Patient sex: F
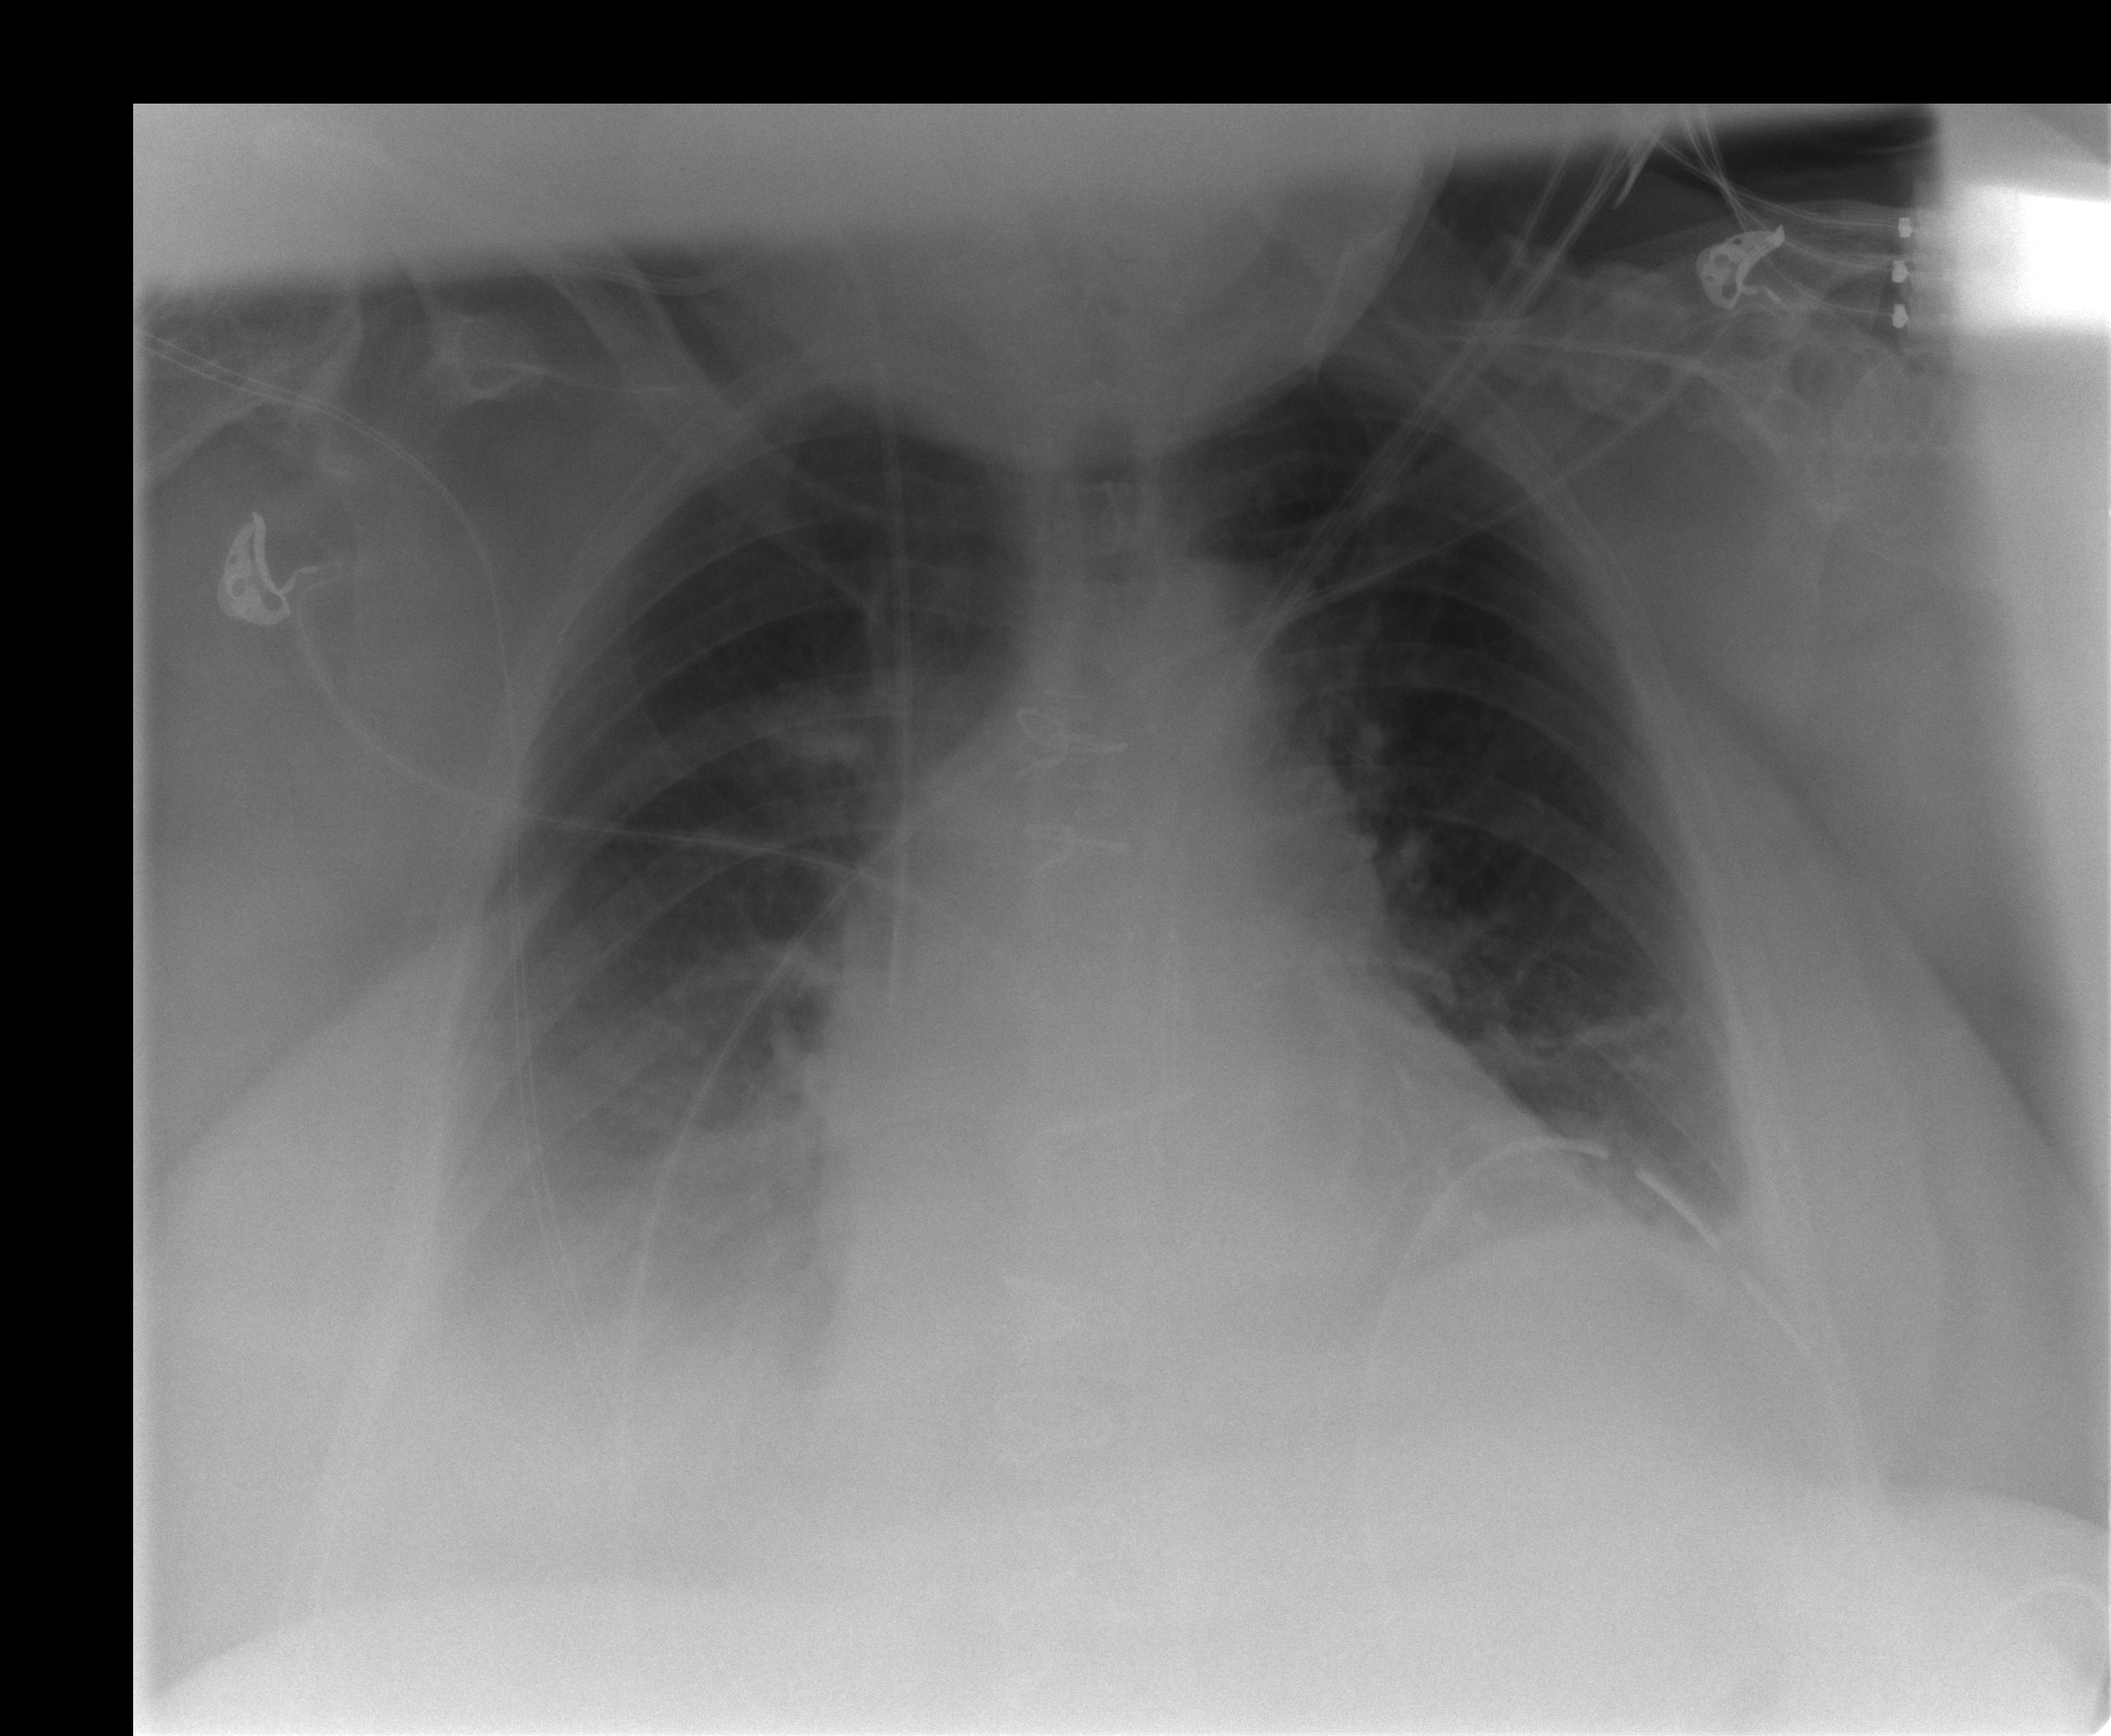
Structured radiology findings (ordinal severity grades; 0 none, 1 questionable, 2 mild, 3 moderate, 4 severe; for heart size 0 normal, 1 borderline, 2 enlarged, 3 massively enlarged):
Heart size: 2
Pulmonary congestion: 1
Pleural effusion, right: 2
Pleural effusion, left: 2
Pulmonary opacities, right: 0
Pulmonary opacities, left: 0
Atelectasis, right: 2
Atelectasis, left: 2